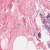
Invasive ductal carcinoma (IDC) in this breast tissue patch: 0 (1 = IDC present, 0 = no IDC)